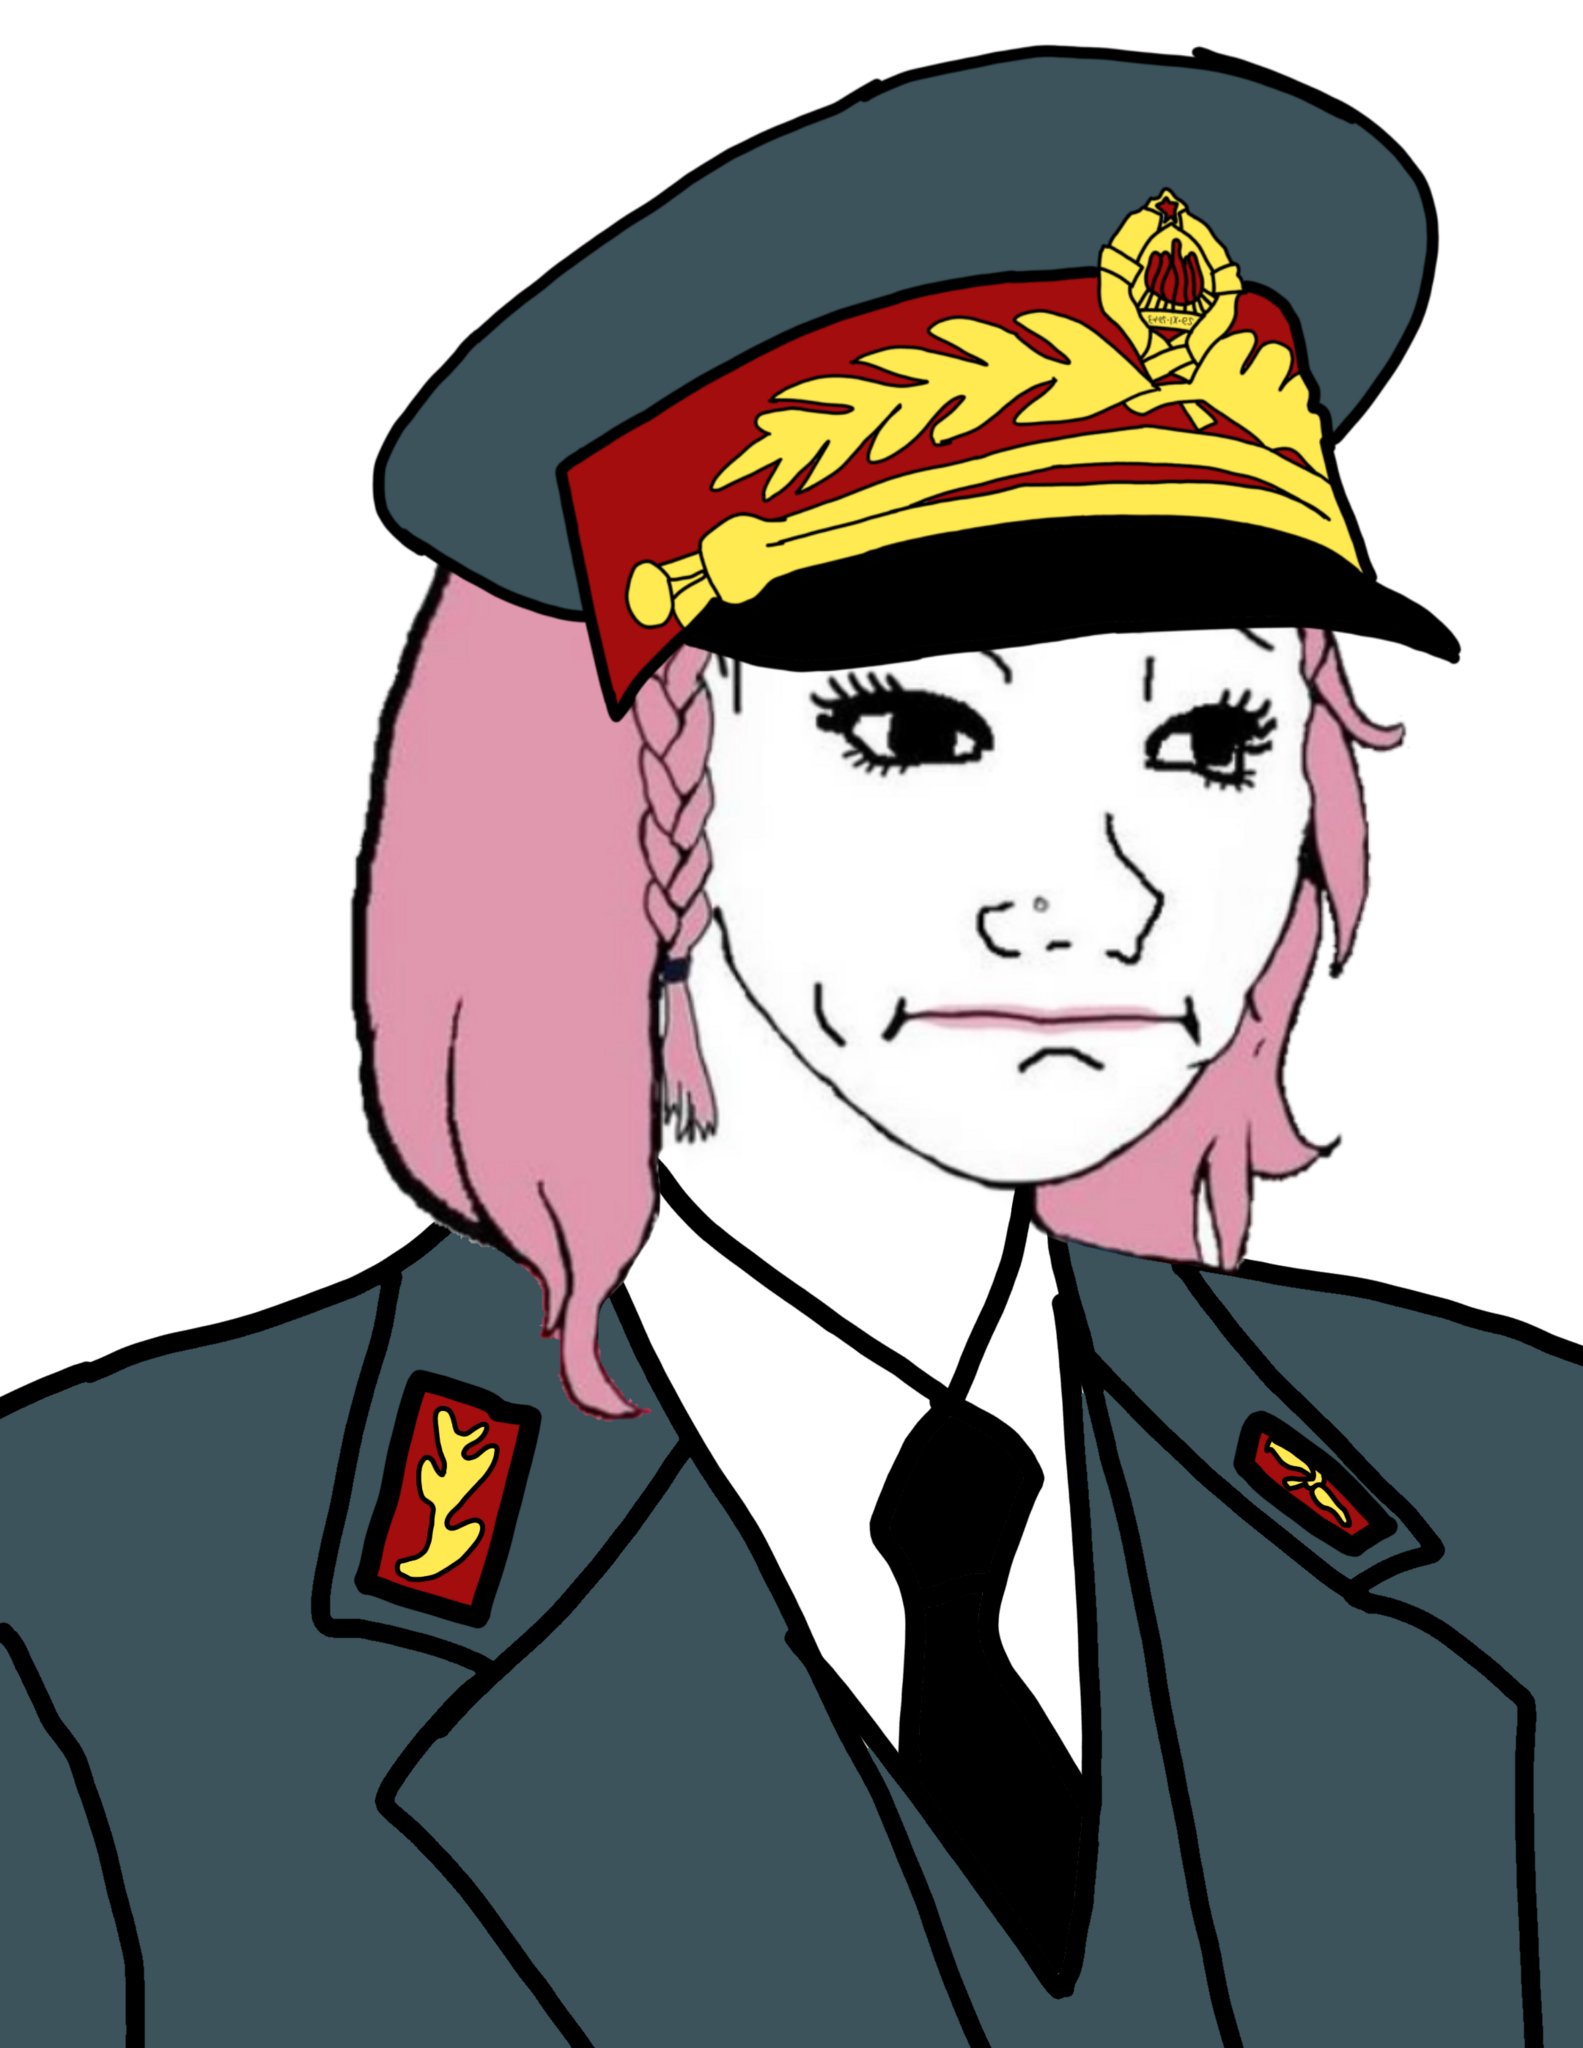
Label: 5_Daddys_Girl